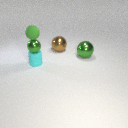
small green metal sphere above small cyan rubber cylinder